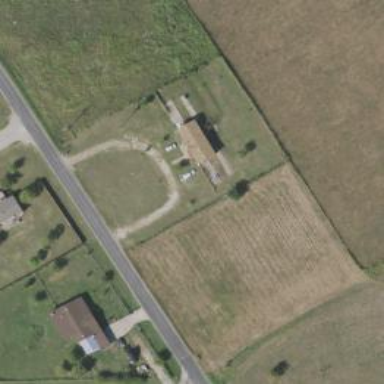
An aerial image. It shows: Driveway.